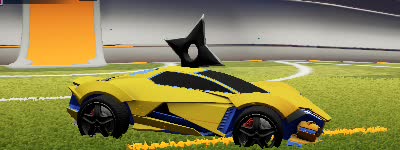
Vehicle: werewolf